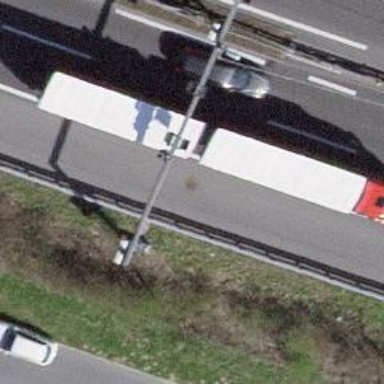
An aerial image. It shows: Street cabinet used for traffic control.